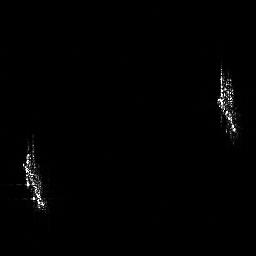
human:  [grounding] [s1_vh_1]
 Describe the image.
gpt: In the satellite image, there is  <ref>1 large ship </ref> <box>[[7, 50, 18, 82, 0]]</box> located at left,  <ref>1 large ship </ref> <box>[[83, 23, 93, 57, 0]]</box> located at right.